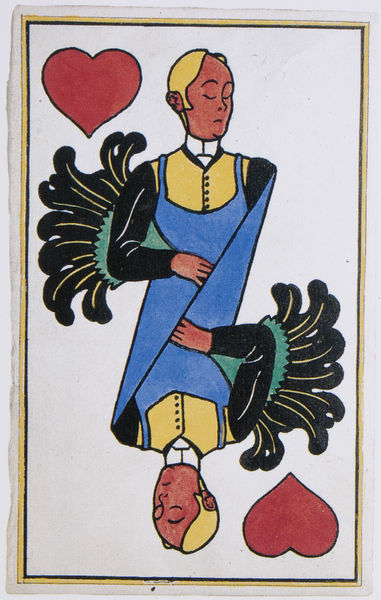
Titel: Entwurf für ein zwölfteiliges Kartenspiel
Künstler: Félix Vallotton
Standort: Lausanne
Institution: Galerie du Chêne
Schlagwörter: blau, feder, flügel, hand, kopf, mann, weiß, gelb, grün, bunt, frau, frisur, geste, haar, kleid, mund, nase, profil, schmuck, schwarz, stirn, türkis, zeichnung, blick, dame, federboa, rot, flächig, fächer, anzug, blond, hemd, jacke, ober, arm, augen, diener, federn, gesicht, kragen, rahmen, ärmel, bild, herr, hände, spiegel, spiegelung, haare, blatt, augenbrauen, mittelscheitel, ohren, scheitel, engel, federbusch, schürze, farbig, flächen, ausdruck, rand, könig, frack, steif, kartenspiel, symmetrie, ernst, brauen, mimik, junge, knöpfe, hemdkragen, knopfleiste, weste, geschlossen, lider, strauß, gemalt, rechteck, kontur, symmetrisch, druck, koteletten, stehkragen, pfau, augenlider, herzen, karte, butler, wams, diagonale, miene, herz, livree, gespiegelt, deck, träger, doppelt, bube, unter, spielkarte, tarot, joker, skat, spiegelbildlich, spielkarten, kartenblatt, bediensteter, beleidigt, doppelrahmen, doppelung, federbisch, herzbube, hochnäsig, pipkiert, rpt, staubwedel, wert, geb, page, spigelbild, blasiert, augen geschlossen, ann, angestellter, hellblond, pfauf, knopfleist, ernt, herzunter, herzober